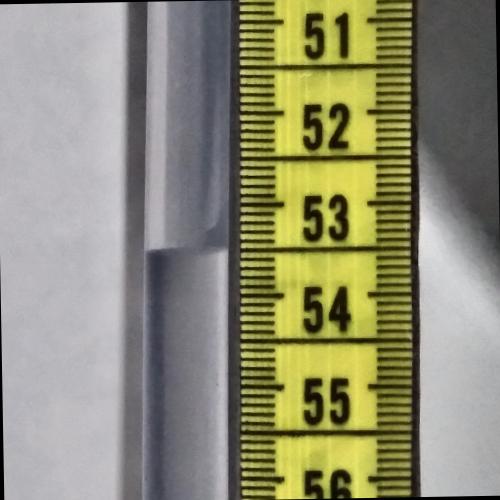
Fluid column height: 53.5 cm